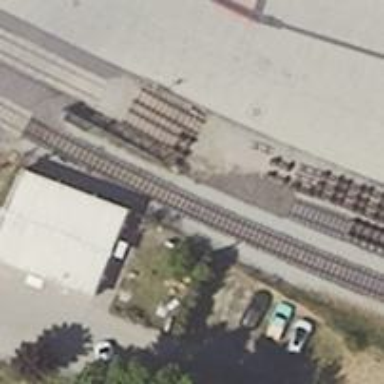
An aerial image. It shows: Yard meant for services.